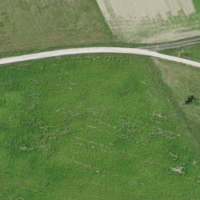
EUNIS habitat code: 52
Species observed at this site:
Medicago sativa